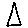
Label: triangle